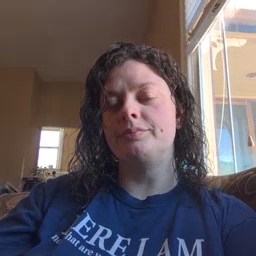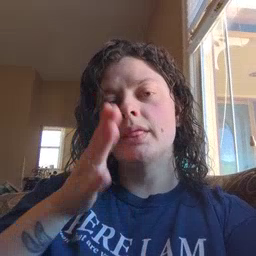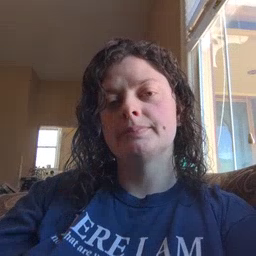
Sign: will